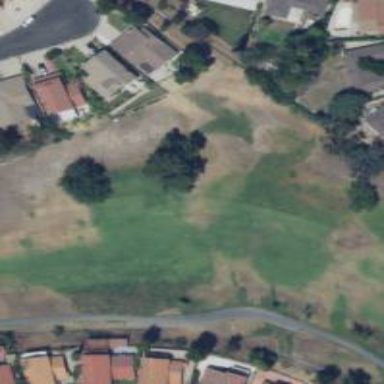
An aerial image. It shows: View of golf hole.